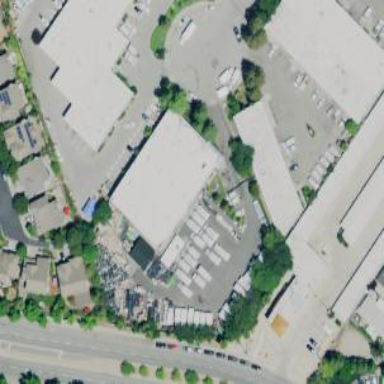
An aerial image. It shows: Industrial building that serves as wholesale shop.